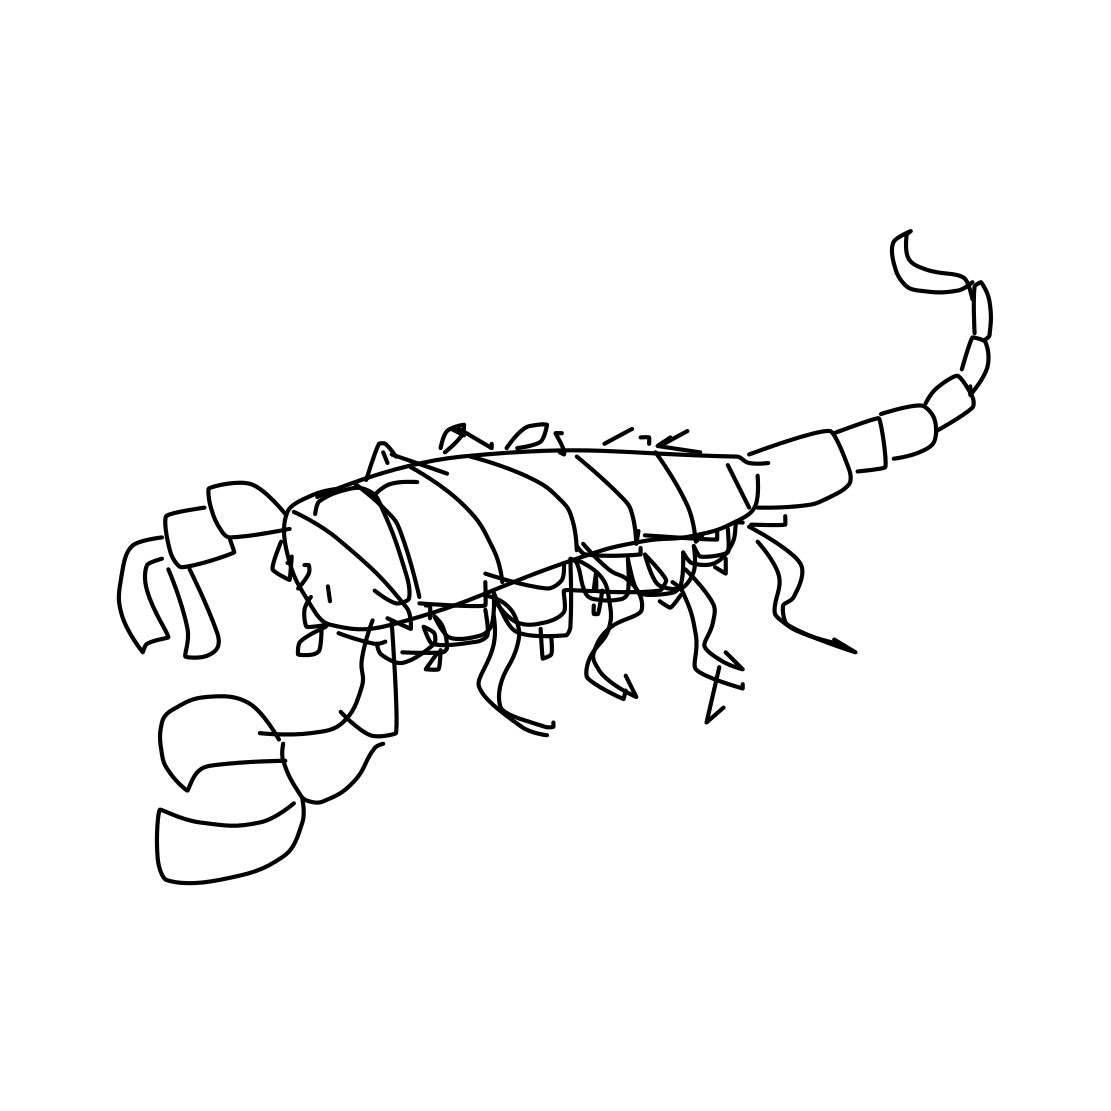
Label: scorpion